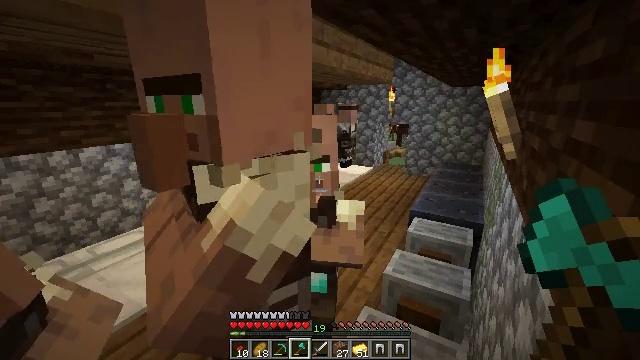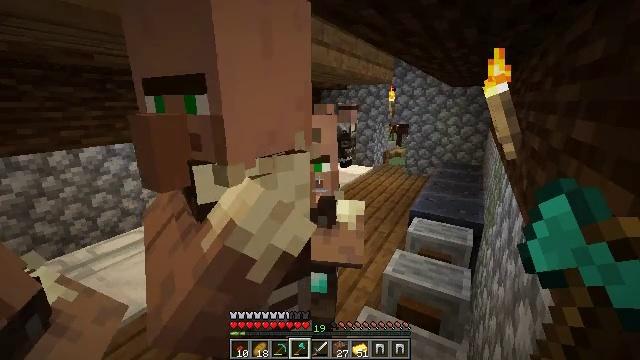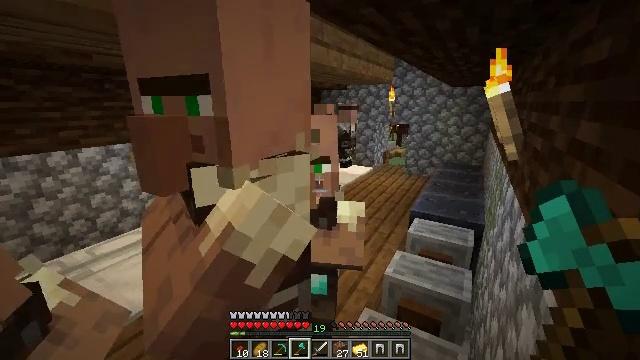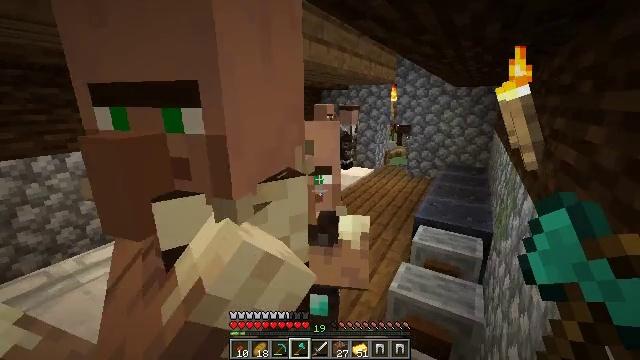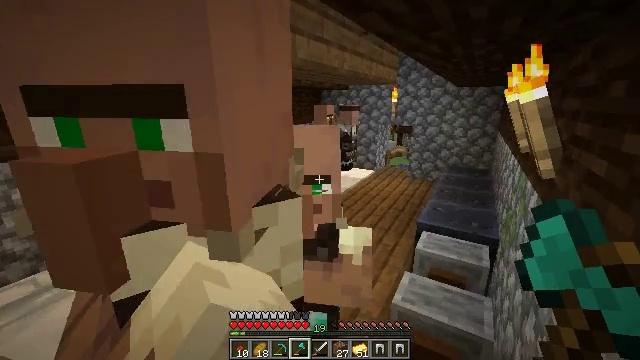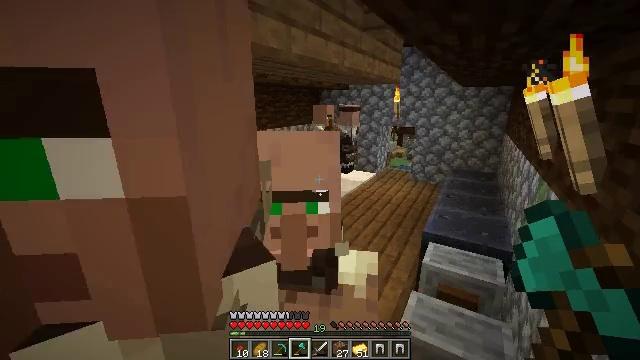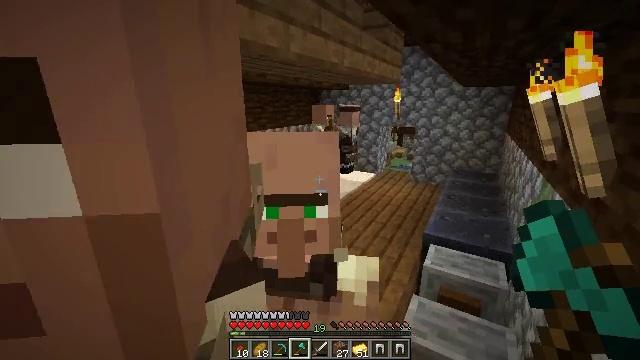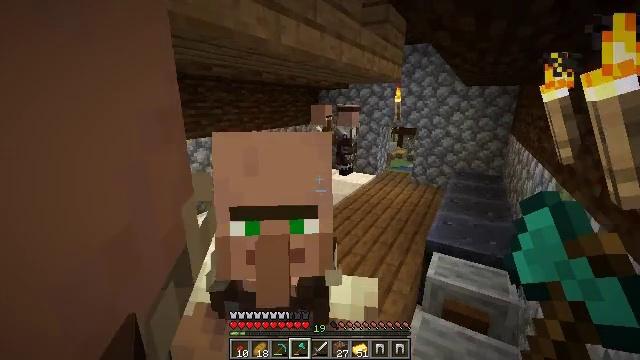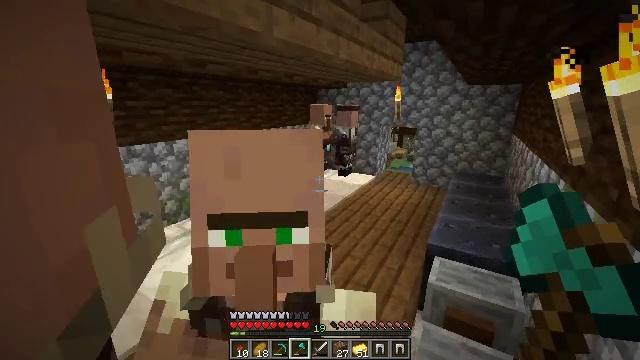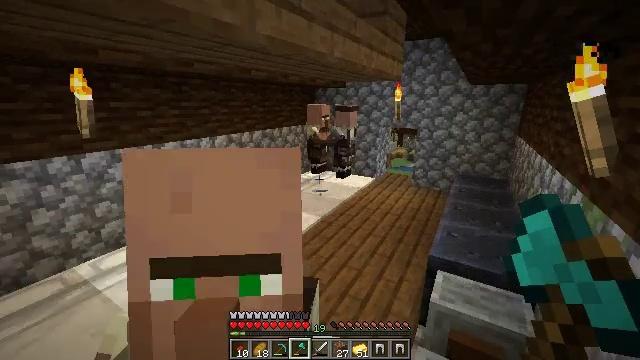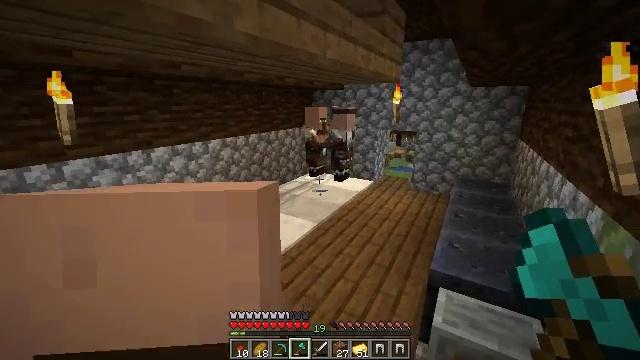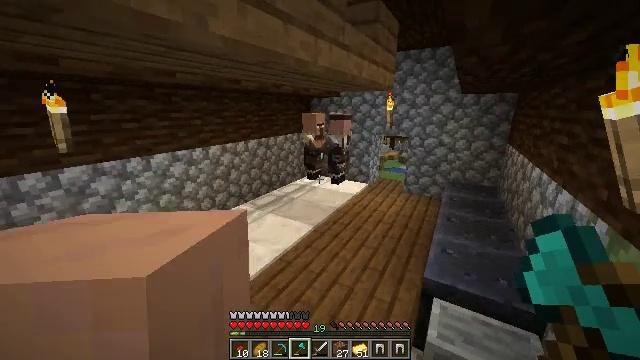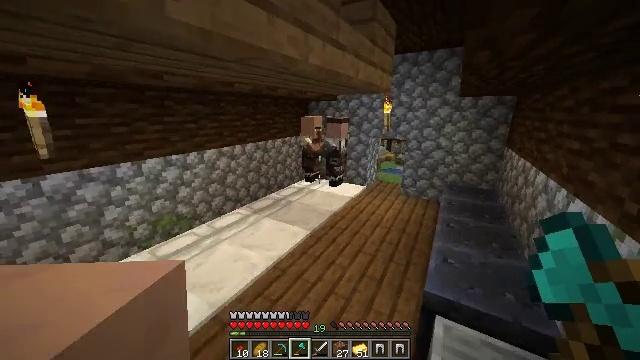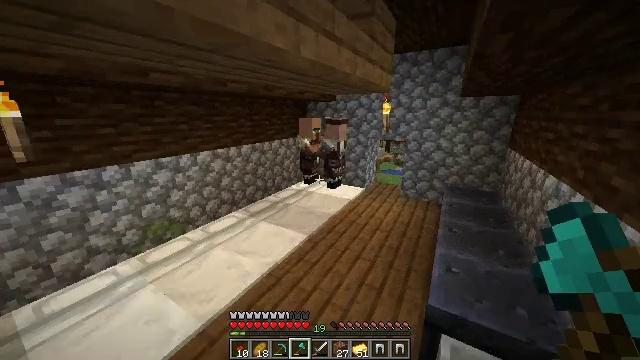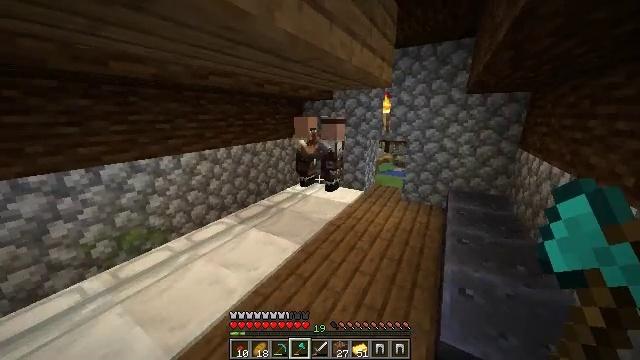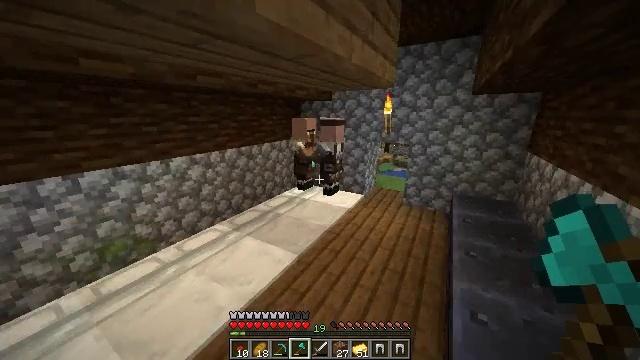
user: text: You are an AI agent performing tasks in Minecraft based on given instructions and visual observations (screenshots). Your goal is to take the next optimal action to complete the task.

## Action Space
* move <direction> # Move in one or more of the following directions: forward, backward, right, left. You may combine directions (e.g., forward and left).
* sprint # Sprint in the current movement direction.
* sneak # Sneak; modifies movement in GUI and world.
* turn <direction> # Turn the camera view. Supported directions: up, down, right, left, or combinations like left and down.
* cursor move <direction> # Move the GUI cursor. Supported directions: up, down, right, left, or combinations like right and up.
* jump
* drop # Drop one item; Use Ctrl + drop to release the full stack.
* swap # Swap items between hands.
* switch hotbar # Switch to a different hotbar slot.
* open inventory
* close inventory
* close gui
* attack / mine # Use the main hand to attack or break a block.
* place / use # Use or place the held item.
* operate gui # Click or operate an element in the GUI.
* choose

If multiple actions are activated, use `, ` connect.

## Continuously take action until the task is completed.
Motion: motion action
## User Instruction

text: Craft a set of chainmail leggings at the crafting table.
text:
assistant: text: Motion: no_op
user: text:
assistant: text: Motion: move forward
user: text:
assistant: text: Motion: move forward
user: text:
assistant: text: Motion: move forward
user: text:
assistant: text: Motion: move forward
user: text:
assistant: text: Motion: move forward
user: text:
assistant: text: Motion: move forward
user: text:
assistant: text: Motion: move forward
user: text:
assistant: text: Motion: move forward, sprint
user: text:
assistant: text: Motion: move forward, sprint
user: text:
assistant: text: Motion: move forward, sprint
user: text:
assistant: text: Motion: move forward, sprint
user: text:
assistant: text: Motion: move forward, sprint
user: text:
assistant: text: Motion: move forward
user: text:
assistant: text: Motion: move forward, sprint
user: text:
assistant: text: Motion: move forward, sprint
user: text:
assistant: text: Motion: move forward, sprint
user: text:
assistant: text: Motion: move forward, sprint
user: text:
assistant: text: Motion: move forward
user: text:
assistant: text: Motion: move forward, turn left and up
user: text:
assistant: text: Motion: move forward, turn left and up
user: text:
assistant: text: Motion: move forward, turn left and up
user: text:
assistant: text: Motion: move forward, turn up
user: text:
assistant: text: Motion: move forward, turn up
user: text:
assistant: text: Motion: turn right and up
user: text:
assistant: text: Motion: no_op
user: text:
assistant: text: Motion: turn up
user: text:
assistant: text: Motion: turn right and up
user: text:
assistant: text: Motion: no_op
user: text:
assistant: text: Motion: move forward